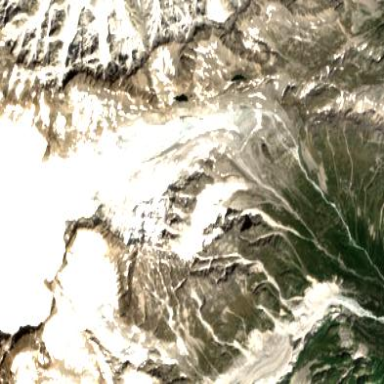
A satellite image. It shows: Valley glacier.